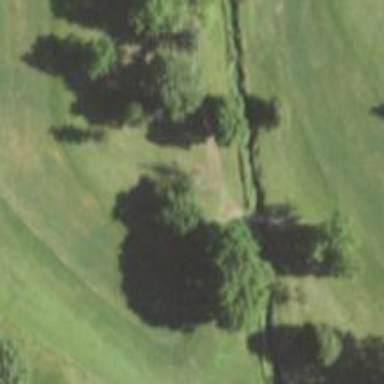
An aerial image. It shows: Path used for both walking and golf.